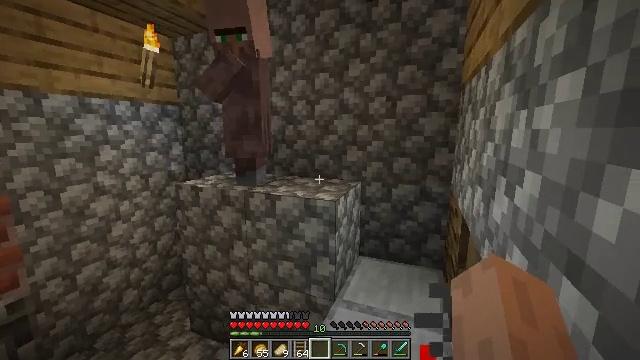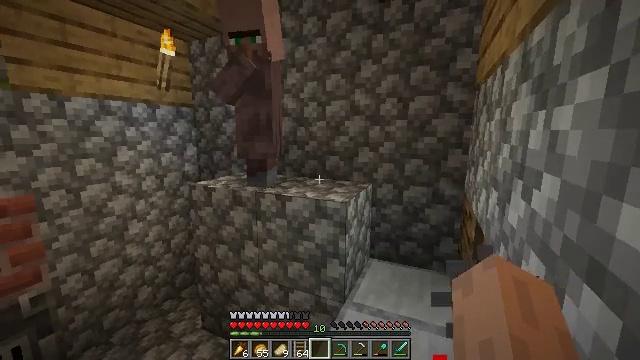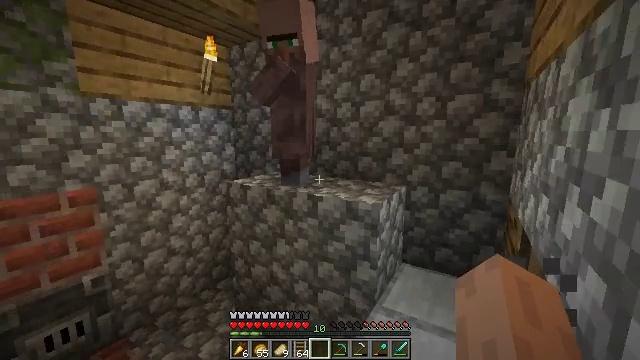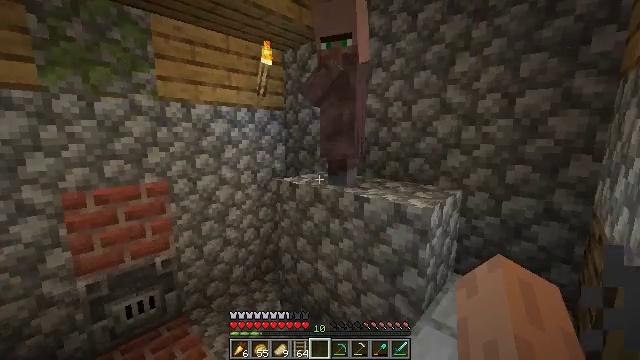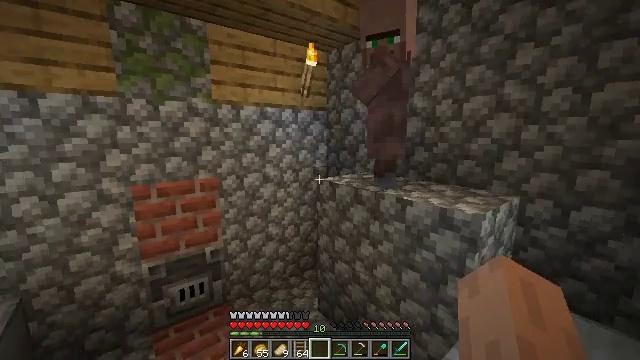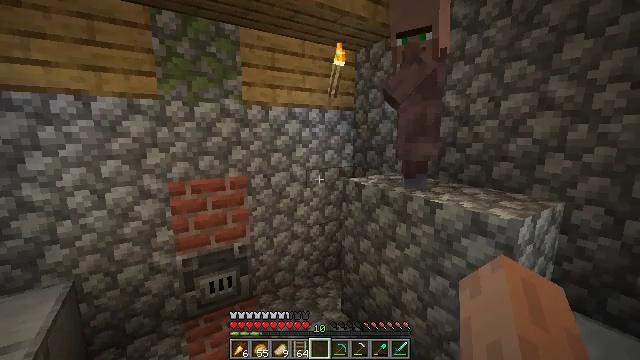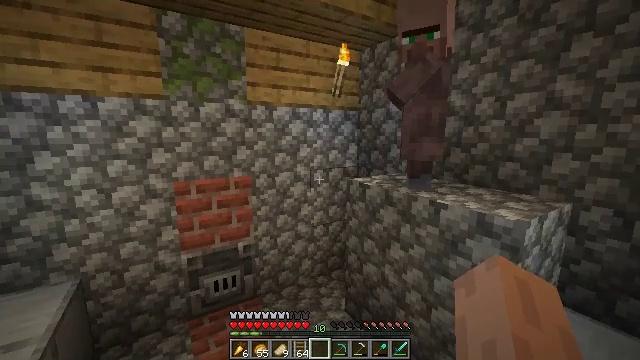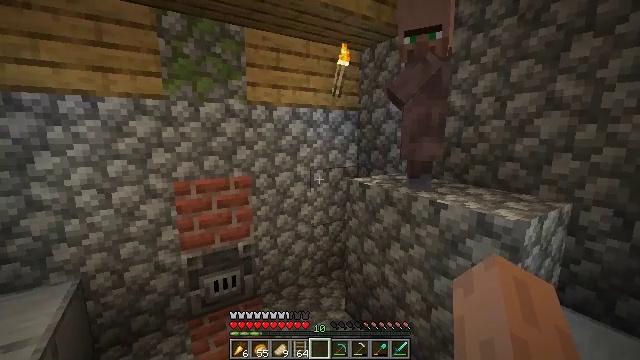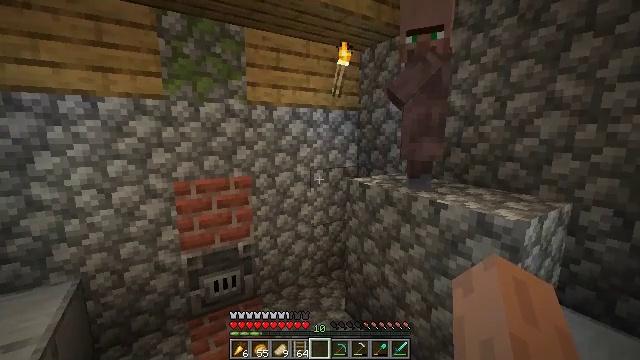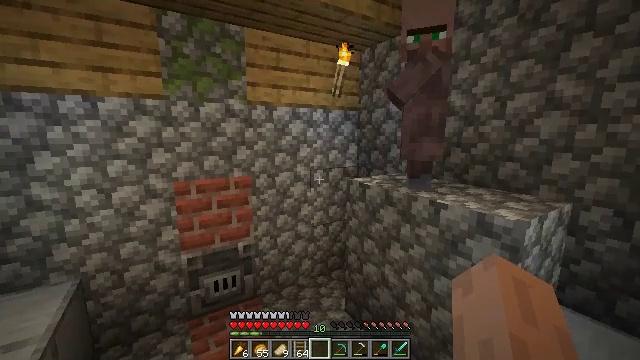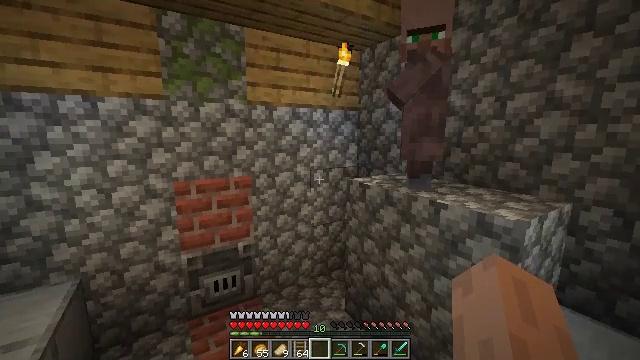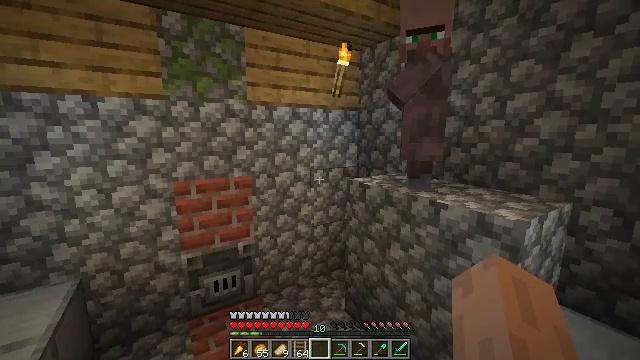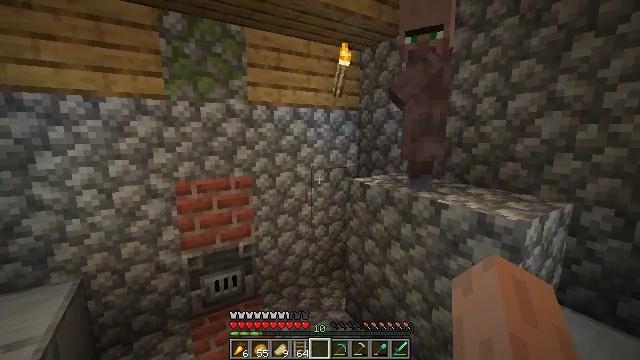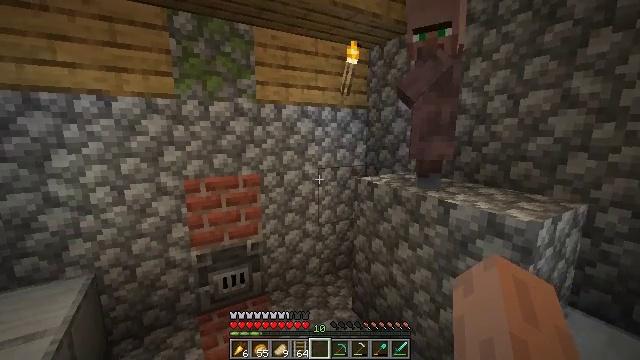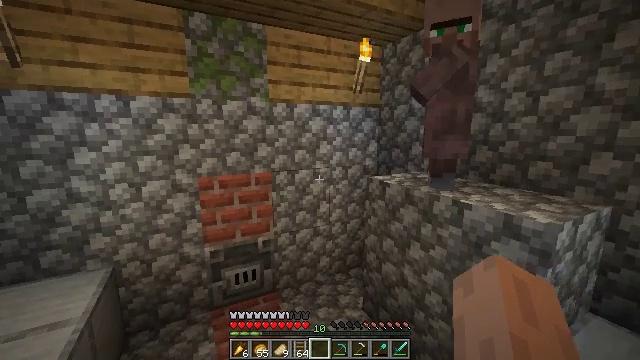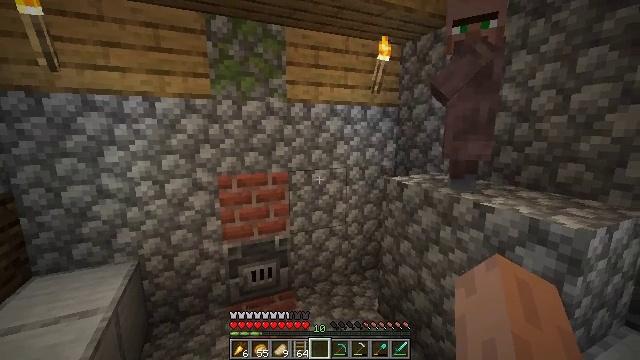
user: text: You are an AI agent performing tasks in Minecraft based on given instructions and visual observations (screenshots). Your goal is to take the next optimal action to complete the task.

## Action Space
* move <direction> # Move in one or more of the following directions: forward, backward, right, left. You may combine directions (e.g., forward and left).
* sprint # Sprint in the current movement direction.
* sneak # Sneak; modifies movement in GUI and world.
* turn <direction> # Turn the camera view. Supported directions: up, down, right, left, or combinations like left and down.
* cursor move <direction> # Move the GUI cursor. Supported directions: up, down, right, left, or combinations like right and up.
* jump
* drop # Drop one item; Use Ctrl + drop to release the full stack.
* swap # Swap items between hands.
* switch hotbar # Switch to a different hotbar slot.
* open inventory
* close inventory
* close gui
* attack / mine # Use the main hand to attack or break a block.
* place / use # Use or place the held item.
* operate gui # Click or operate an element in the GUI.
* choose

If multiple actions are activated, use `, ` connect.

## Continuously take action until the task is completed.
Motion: motion action
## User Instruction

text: Collect bricks to use in crafting.
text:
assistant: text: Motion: turn left
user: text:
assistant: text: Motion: turn left
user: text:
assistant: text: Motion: turn left
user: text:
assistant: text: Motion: turn left
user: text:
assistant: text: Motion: turn left
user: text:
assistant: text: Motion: no_op
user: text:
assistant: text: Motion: no_op
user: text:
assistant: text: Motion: no_op
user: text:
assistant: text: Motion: no_op
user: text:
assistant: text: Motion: no_op
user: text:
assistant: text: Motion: no_op
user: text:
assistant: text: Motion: no_op
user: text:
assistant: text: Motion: turn left
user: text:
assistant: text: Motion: turn left
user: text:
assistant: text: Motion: turn left
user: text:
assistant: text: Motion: no_op
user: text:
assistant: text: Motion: no_op
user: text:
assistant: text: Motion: no_op
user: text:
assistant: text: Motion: no_op
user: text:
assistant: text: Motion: no_op
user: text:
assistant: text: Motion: no_op
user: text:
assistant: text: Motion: no_op
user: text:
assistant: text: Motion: no_op
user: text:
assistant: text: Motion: no_op
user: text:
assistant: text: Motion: no_op
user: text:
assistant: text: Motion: no_op
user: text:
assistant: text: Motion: no_op
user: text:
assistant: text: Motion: no_op
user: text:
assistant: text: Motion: no_op
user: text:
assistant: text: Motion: no_op